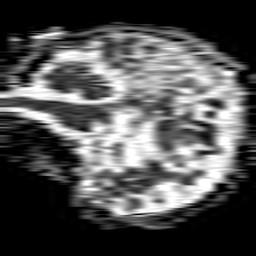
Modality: ADC
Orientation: sagittal
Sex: female
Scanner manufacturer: philips
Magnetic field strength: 1.5 T
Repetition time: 4.6 s
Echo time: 0.08631 s